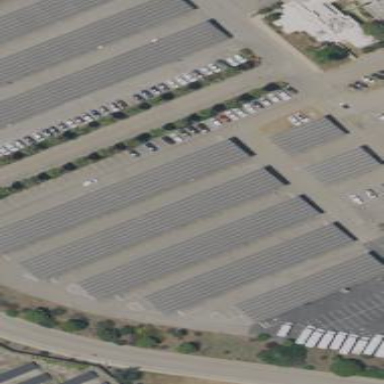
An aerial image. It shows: Solar photovoltaic panel generator on roof of building.